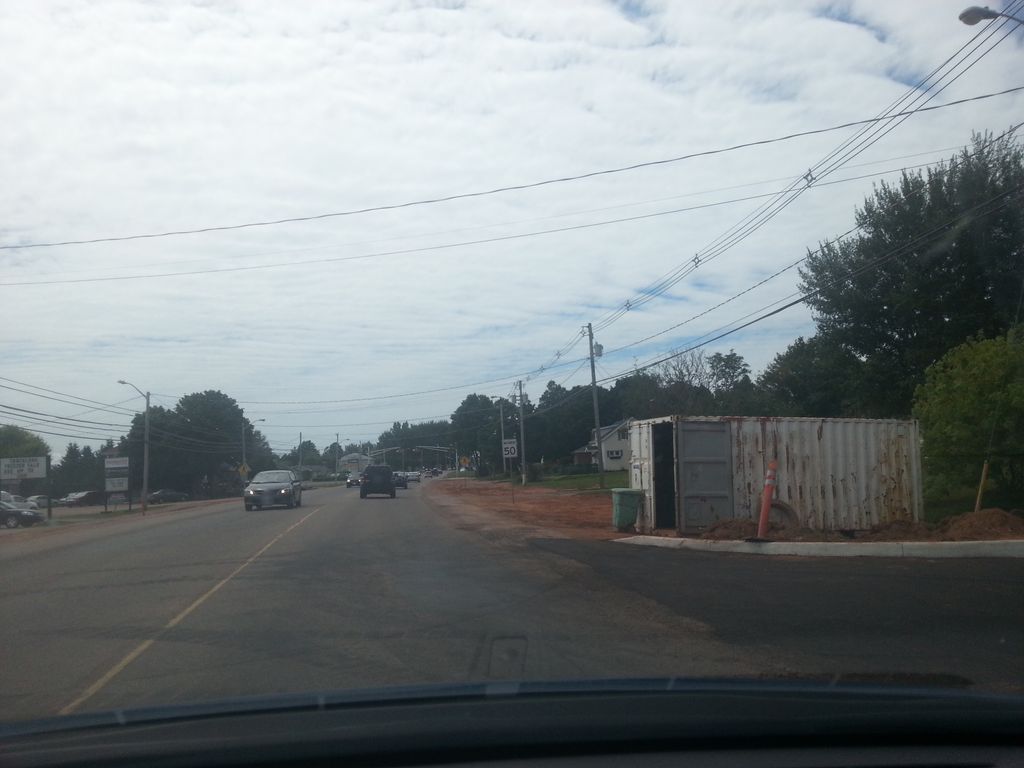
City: charlottetown